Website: walmart
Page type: delivery-shipping
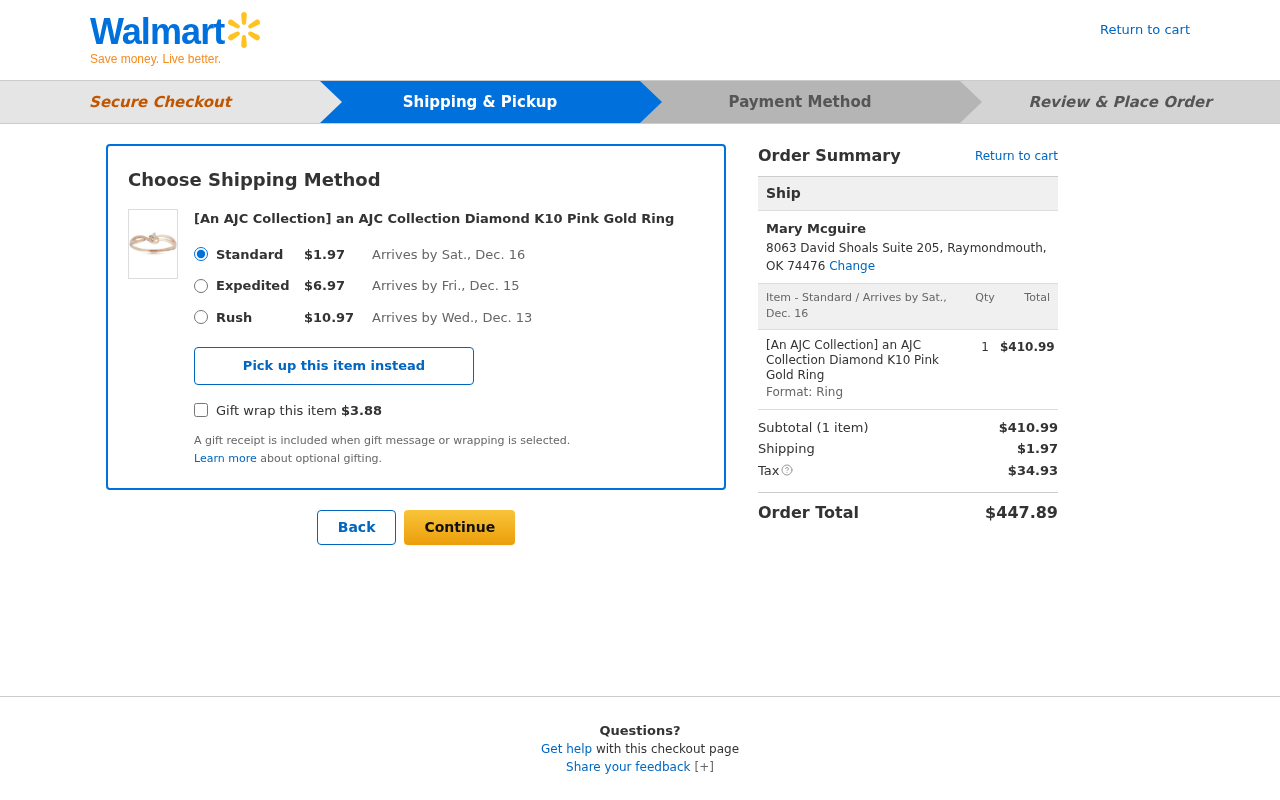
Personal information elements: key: PII_CITY_STATE_ZIP
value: Raymondmouth, OK 74476
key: PII_FULLNAME
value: Mary Mcguire
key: PII_STREET
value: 8063 David Shoals Suite 205
Product elements: key: PRODUCT1_ITEM_CATEGORY
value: Ring
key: PRODUCT1_NAME
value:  [An AJC Collection] an AJC Collection Diamond K10 Pink Gold Ring
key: PRODUCT1_PRICE
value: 410.99
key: PRODUCT1_QUANTITY
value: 1
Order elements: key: ORDER_SHIPPING_STANDARD
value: $1.97
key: ORDER_DELIVERY_DATE
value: Sat., Dec. 16
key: ORDER_SHIPPING_EXPEDITED
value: $6.97
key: ORDER_DELIVERY_EXPEDITED
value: Fri., Dec. 15
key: ORDER_SHIPPING_RUSH
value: $10.97
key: ORDER_DELIVERY_RUSH
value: Wed., Dec. 13
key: ORDER_GIFT_WRAP
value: $3.88
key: ORDER_DELIVERY_DATE2
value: Sat., Dec. 16
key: ORDER_NUM_ITEMS
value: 1
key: ORDER_SUBTOTAL
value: $410.99
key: ORDER_SHIPPING_COST
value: $1.97
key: ORDER_TAX
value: $34.93
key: ORDER_TOTAL
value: $447.89